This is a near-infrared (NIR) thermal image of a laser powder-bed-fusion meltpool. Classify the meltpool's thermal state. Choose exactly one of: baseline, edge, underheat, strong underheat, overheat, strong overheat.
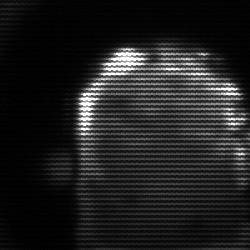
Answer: baseline